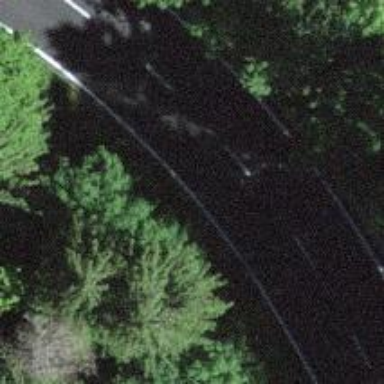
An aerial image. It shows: Secondary road with asphalt surface.